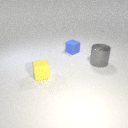
small blue rubber cube behind small yellow rubber cube